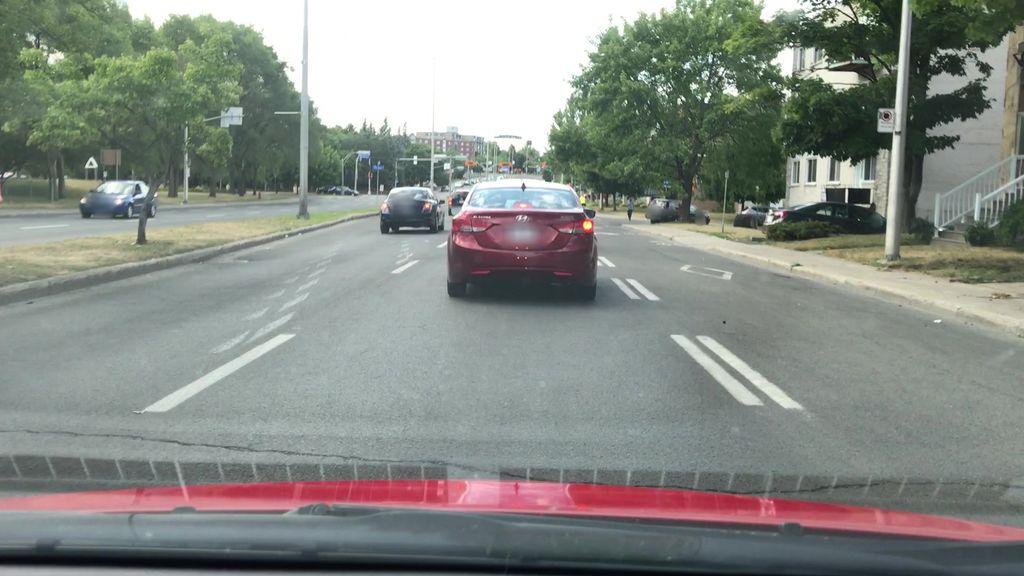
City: montreal